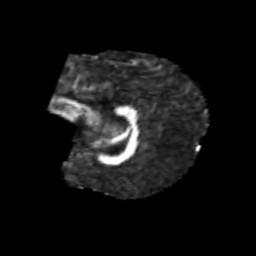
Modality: FA
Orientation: sagittal
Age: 8
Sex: male
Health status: healthy